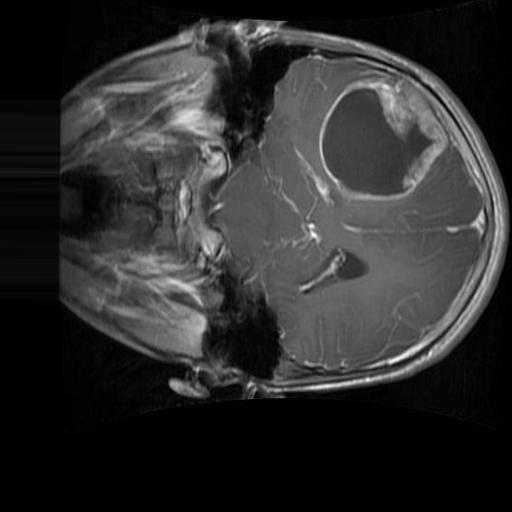
Label: brain_glioma